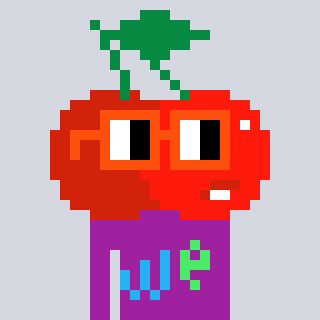
a pixel art character with square orange glasses, a cherry-shaped head and a magenta-colored body on a cool background